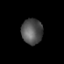
Tissue: prostate
Cell type: Endothelial cells
Senescence score: 0.2724
Nuclear area (px): 530
Mean DAPI intensity: 82.3